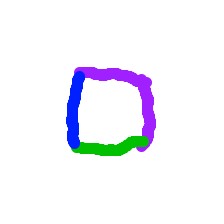
Shape: square